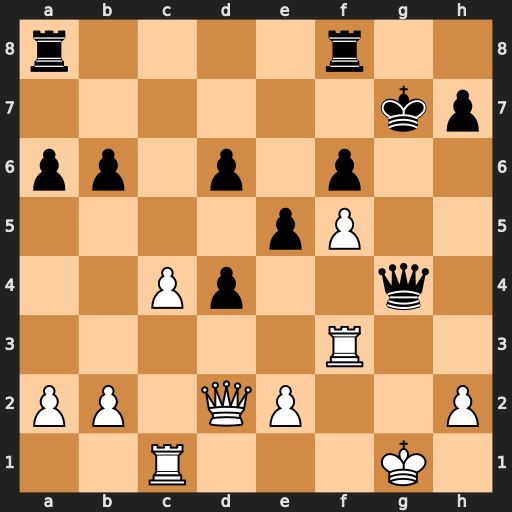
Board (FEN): r4r2/6kp/pp1p1p2/4pP2/2Pp2q1/5R2/PP1QP2P/2R3K1
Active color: w
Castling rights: -
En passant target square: -
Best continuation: Rg3 Qxg3+ hxg3